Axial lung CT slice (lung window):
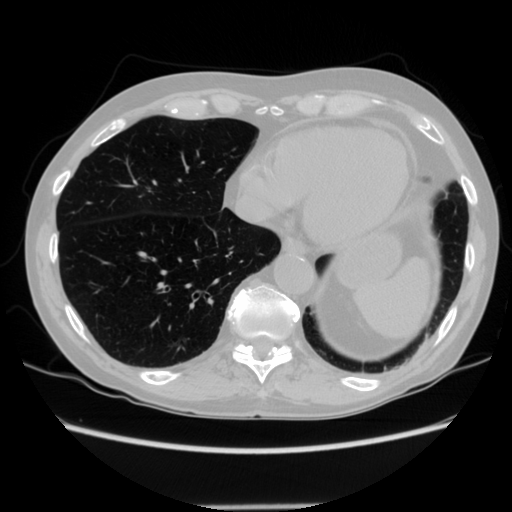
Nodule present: no